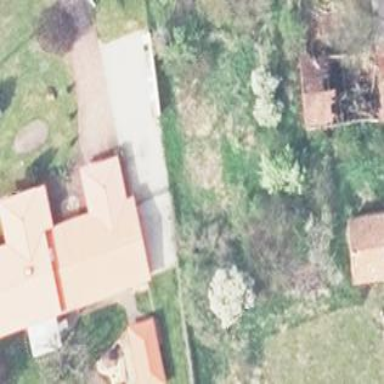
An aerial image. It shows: Simple house.